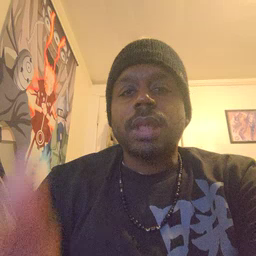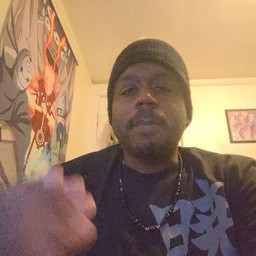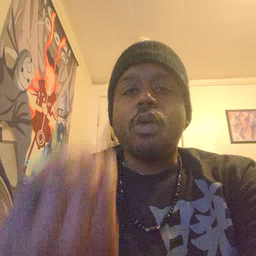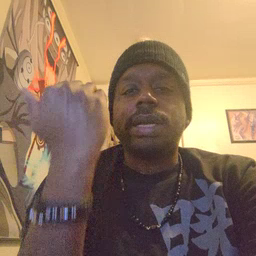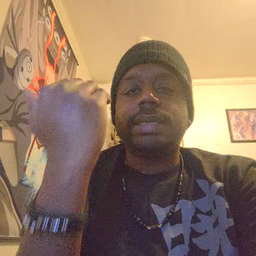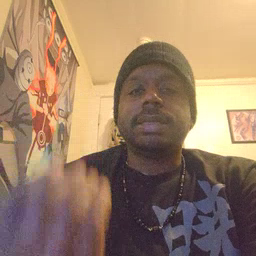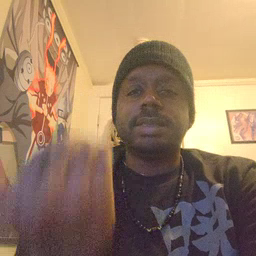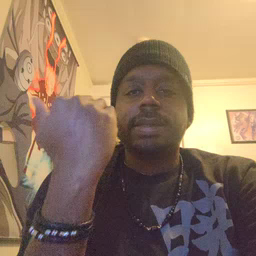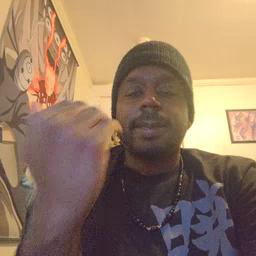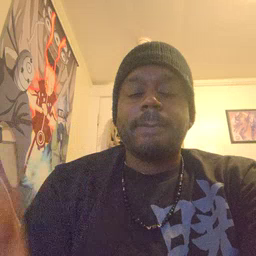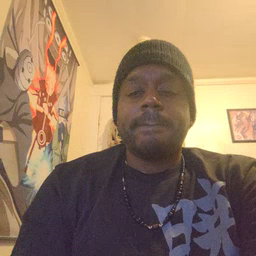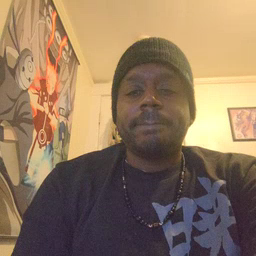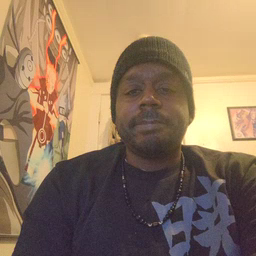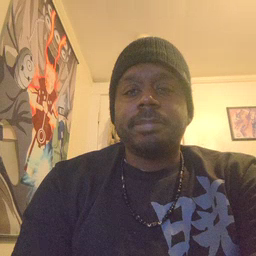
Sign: morning